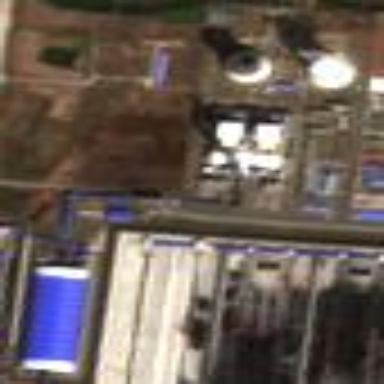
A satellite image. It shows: Industrial area with coal power plant.